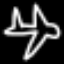
Label: airplane